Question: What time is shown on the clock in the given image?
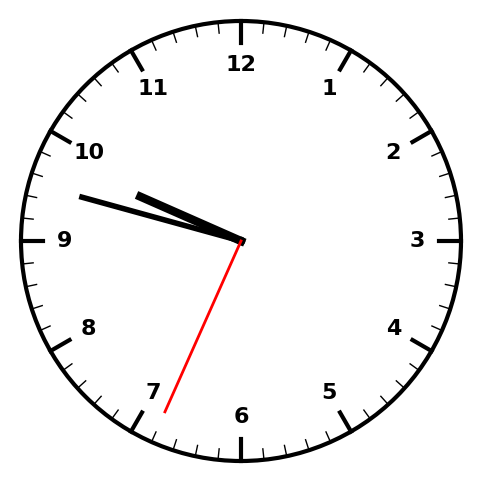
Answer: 09:47:34